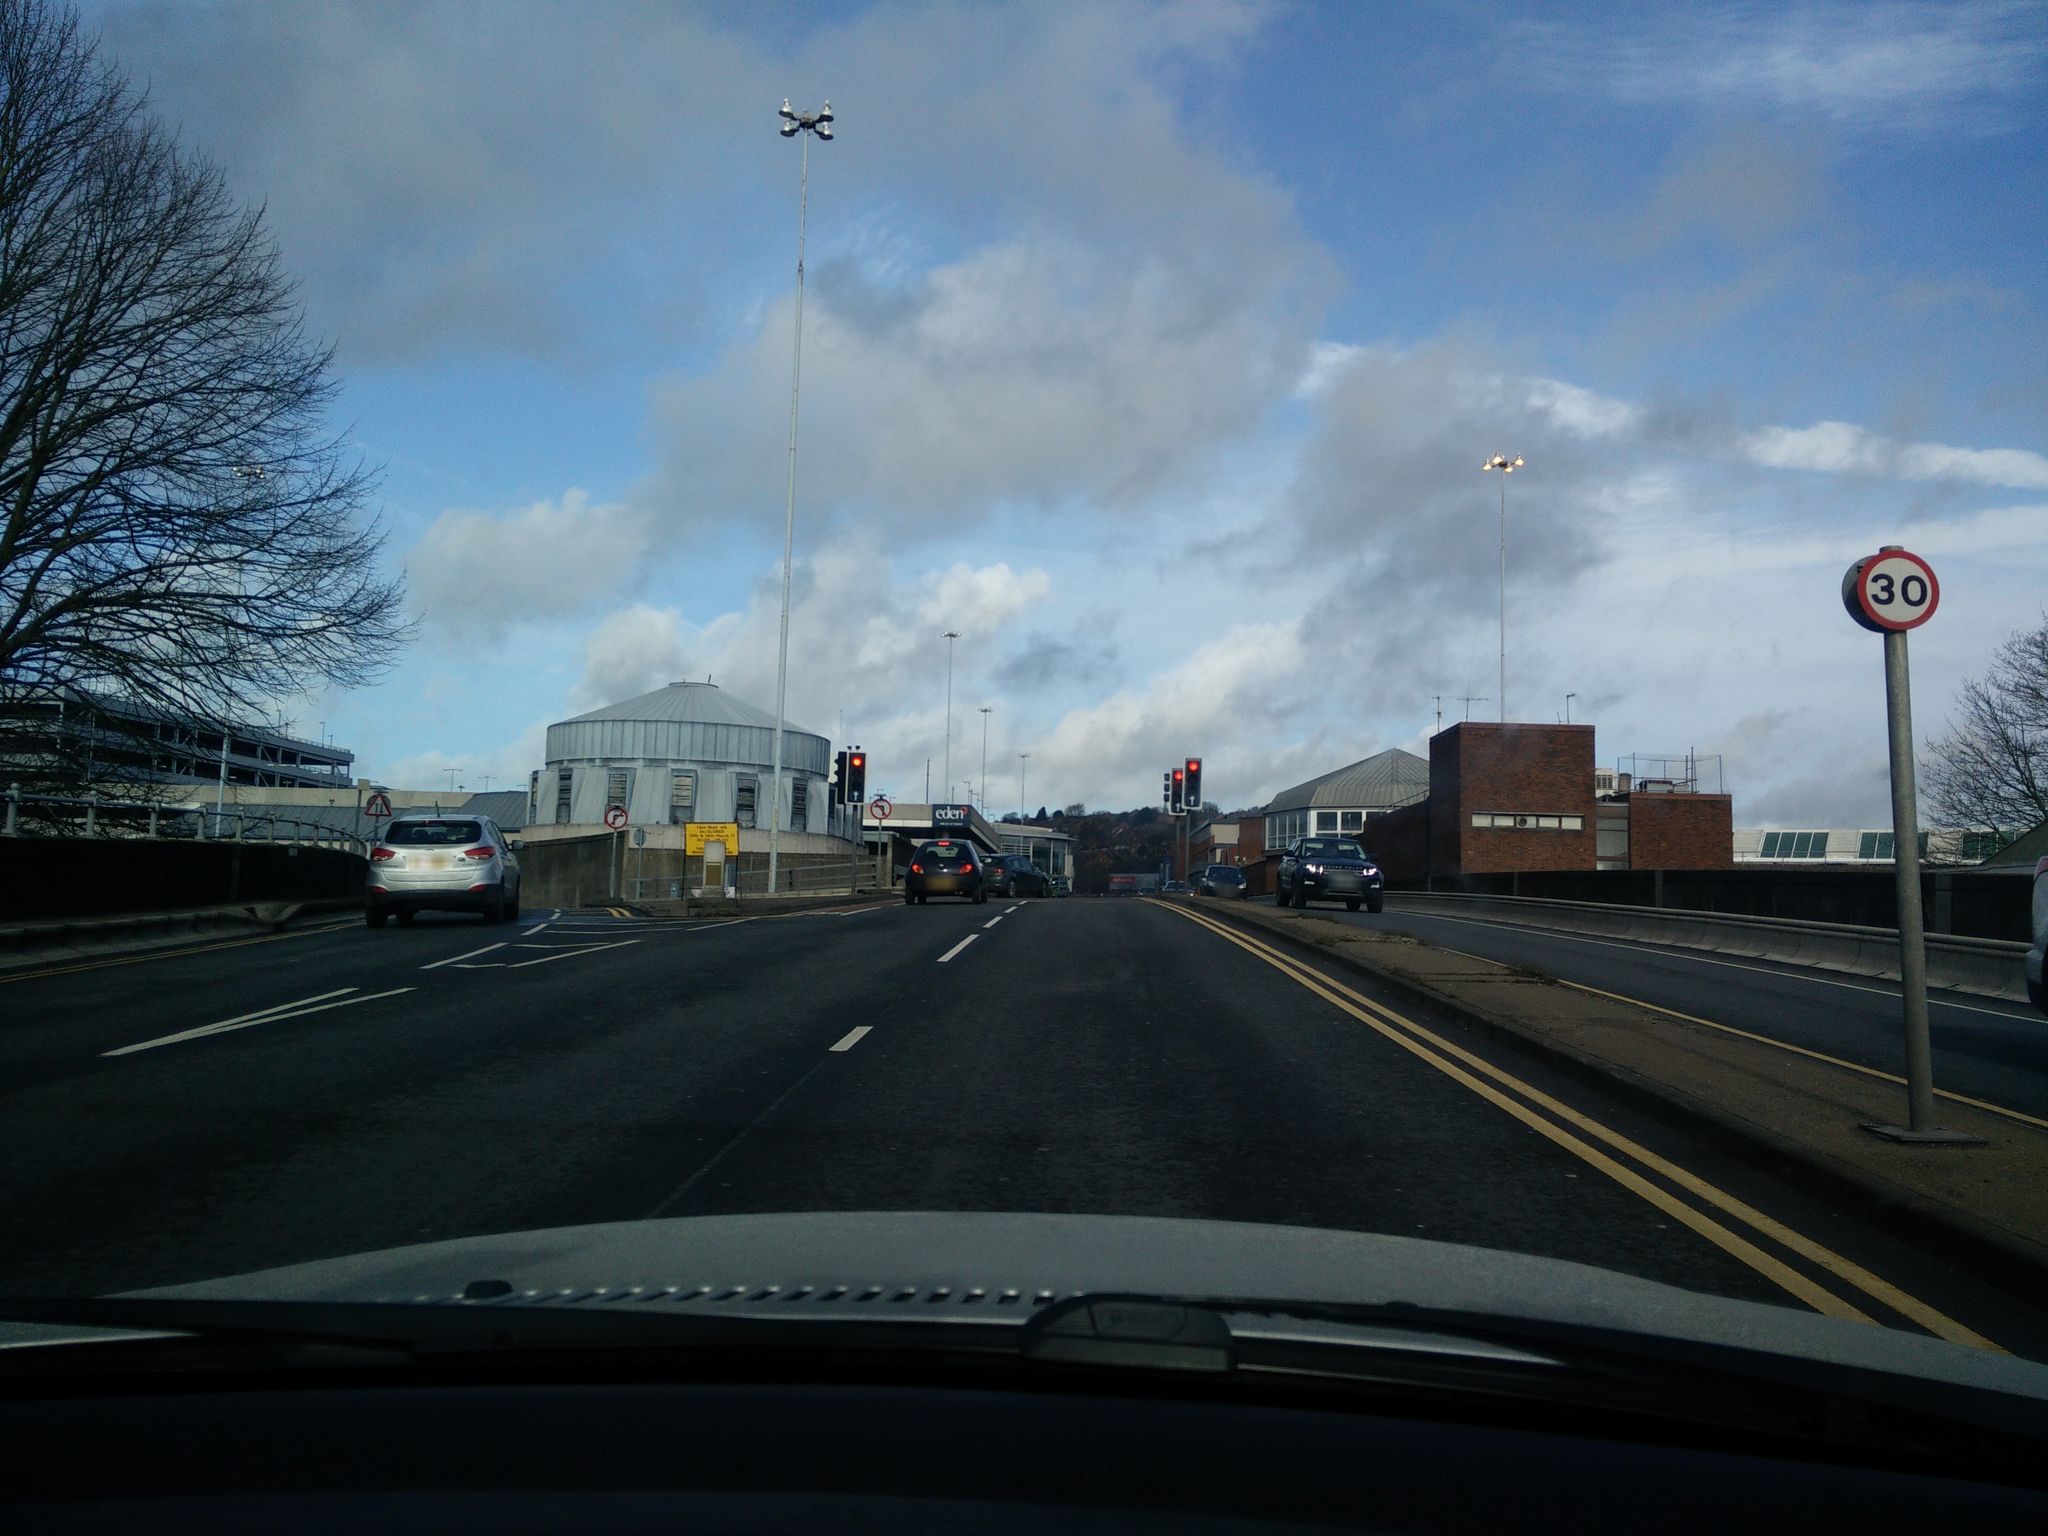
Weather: cloudy
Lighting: day
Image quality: good
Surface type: driving surface
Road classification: footway, unclassified
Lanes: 2
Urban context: urban centre
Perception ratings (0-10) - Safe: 2.63, Lively: 2.75, Beautiful: 4.33, Boring: 3.74, Depressing: 4.16, Wealthy: 3.45